Question: Is there a way where I can call a native notification on Phonegap iOS that accepts user input and retrieve the value?
Like this one:

Based from this <URL> there are only two types of notifications - notification.alert and notification.confirm.
Any ideas are very much appreciated. Thanks.
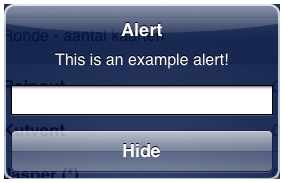
Answer: Actually, <URL> in the official plugins repository.
If you're using Phonegap 2.0, you may need to make little changes to the code.